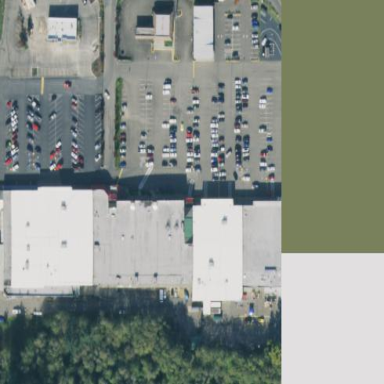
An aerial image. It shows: Retail area.